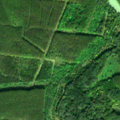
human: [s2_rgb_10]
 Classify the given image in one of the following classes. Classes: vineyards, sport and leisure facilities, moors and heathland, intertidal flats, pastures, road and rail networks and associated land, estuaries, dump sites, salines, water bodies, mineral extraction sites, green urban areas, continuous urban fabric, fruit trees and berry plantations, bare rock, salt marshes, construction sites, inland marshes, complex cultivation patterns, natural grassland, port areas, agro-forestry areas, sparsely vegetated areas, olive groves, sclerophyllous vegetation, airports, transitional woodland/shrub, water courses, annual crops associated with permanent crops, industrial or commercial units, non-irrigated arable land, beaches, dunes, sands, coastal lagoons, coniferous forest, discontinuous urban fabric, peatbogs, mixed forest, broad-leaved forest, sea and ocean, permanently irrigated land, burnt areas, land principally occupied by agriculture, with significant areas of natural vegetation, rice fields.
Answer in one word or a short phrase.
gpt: broad-leaved forest, transitional woodland/shrub, water courses